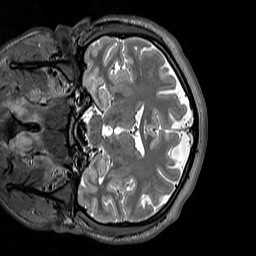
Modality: T2w
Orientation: coronal
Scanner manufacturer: siemens
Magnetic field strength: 3 T
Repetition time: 3.2 s
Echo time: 0.406 s